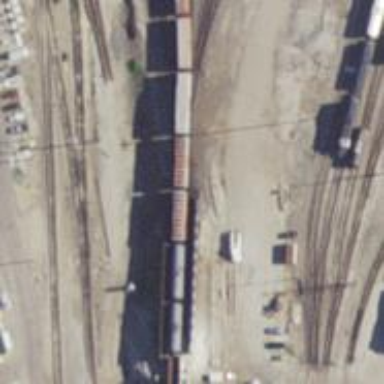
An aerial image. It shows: View of railway yard.